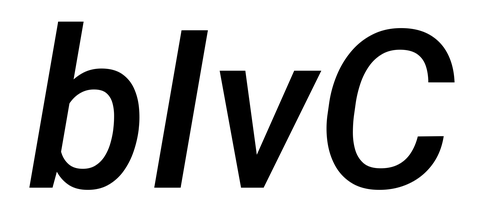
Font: Roboto-Italic_Medium_Italic